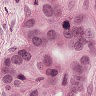
Metastatic tissue present: yes